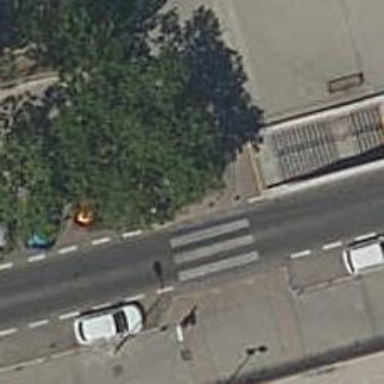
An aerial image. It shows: Bollard.